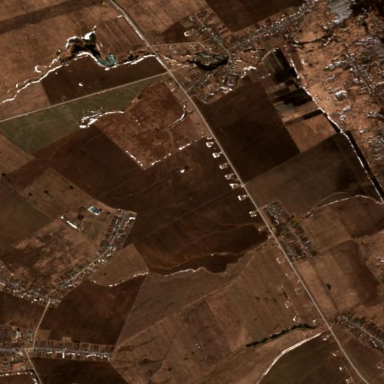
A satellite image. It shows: Picturesque farmland scene.